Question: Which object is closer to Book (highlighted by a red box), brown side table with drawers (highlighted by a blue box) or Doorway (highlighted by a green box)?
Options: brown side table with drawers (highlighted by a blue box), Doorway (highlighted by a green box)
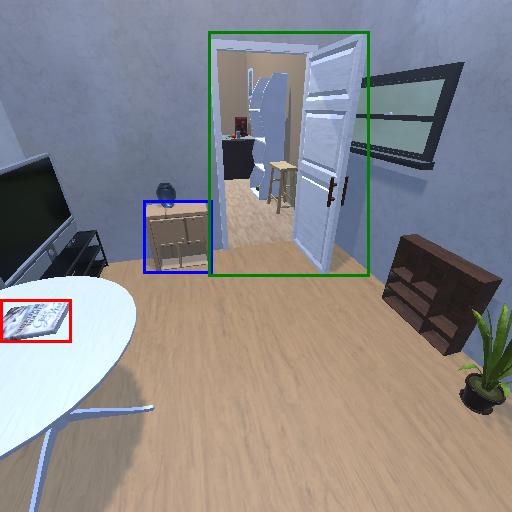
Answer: brown side table with drawers (highlighted by a blue box)